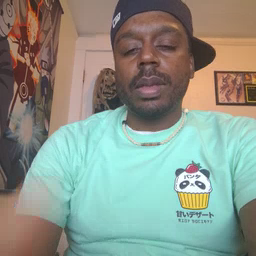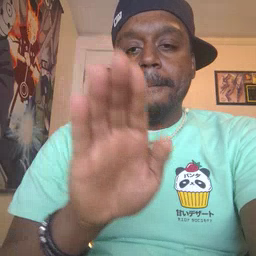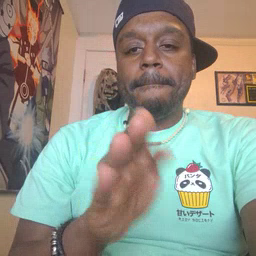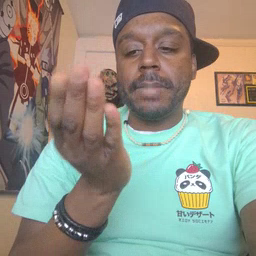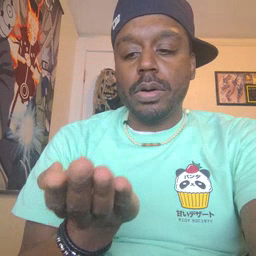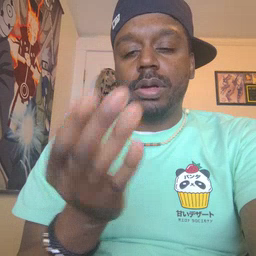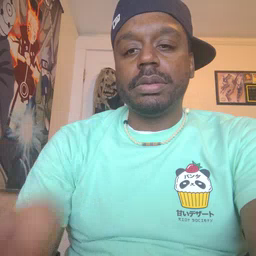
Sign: book